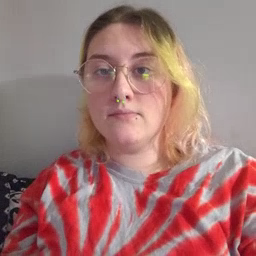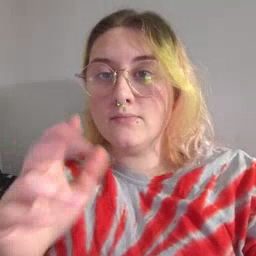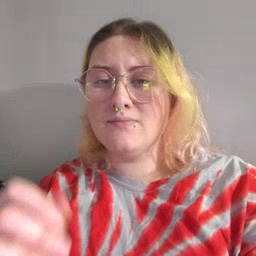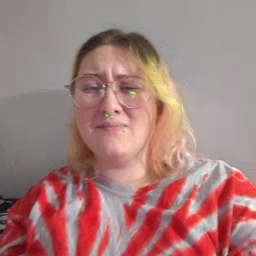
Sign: drawer